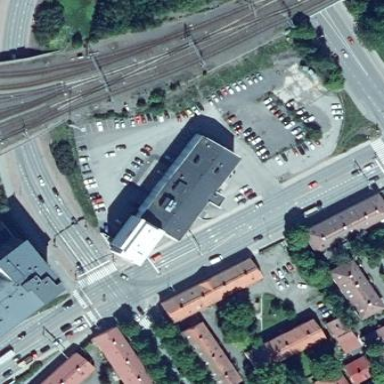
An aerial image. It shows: Commercial building with gabled black roof made of tar paper. The building itself is beige in color.